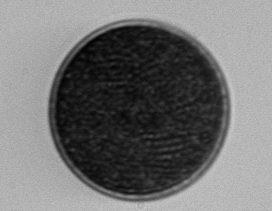
Label: Coscinodiscus